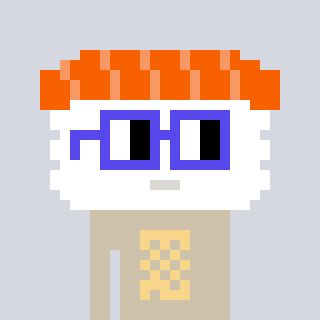
a pixel art character with square blue glasses, a nigiri-shaped head and a bege-colored body on a cool background